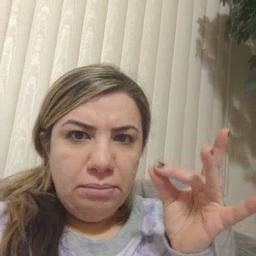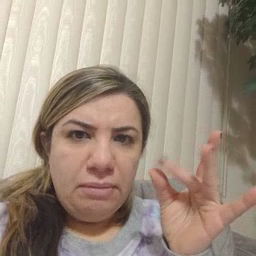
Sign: sticky